Interaction volume radius: 5 \u00c5
Interaction volume height: 15 \u00c5
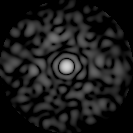
Disorder parameter: 0.7777